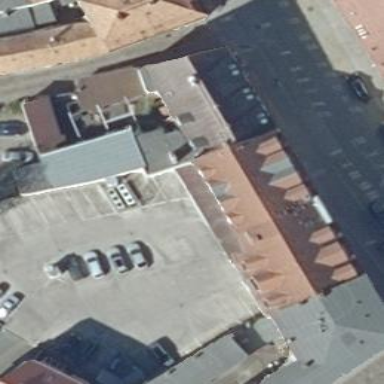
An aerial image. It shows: Rooftop parking area with asphalt surface.